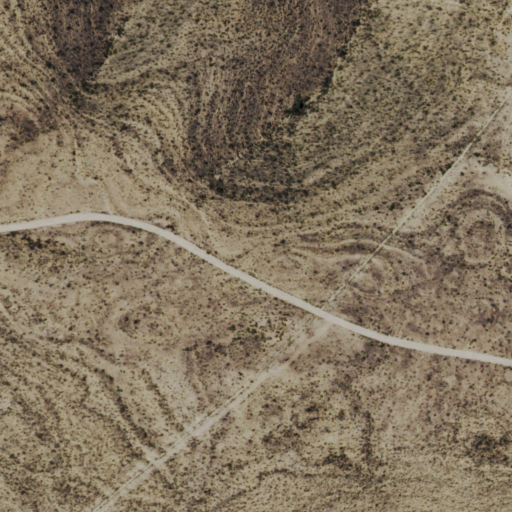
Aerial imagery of mountains in New Mexico named Walt Canyon Hills containing only shrub